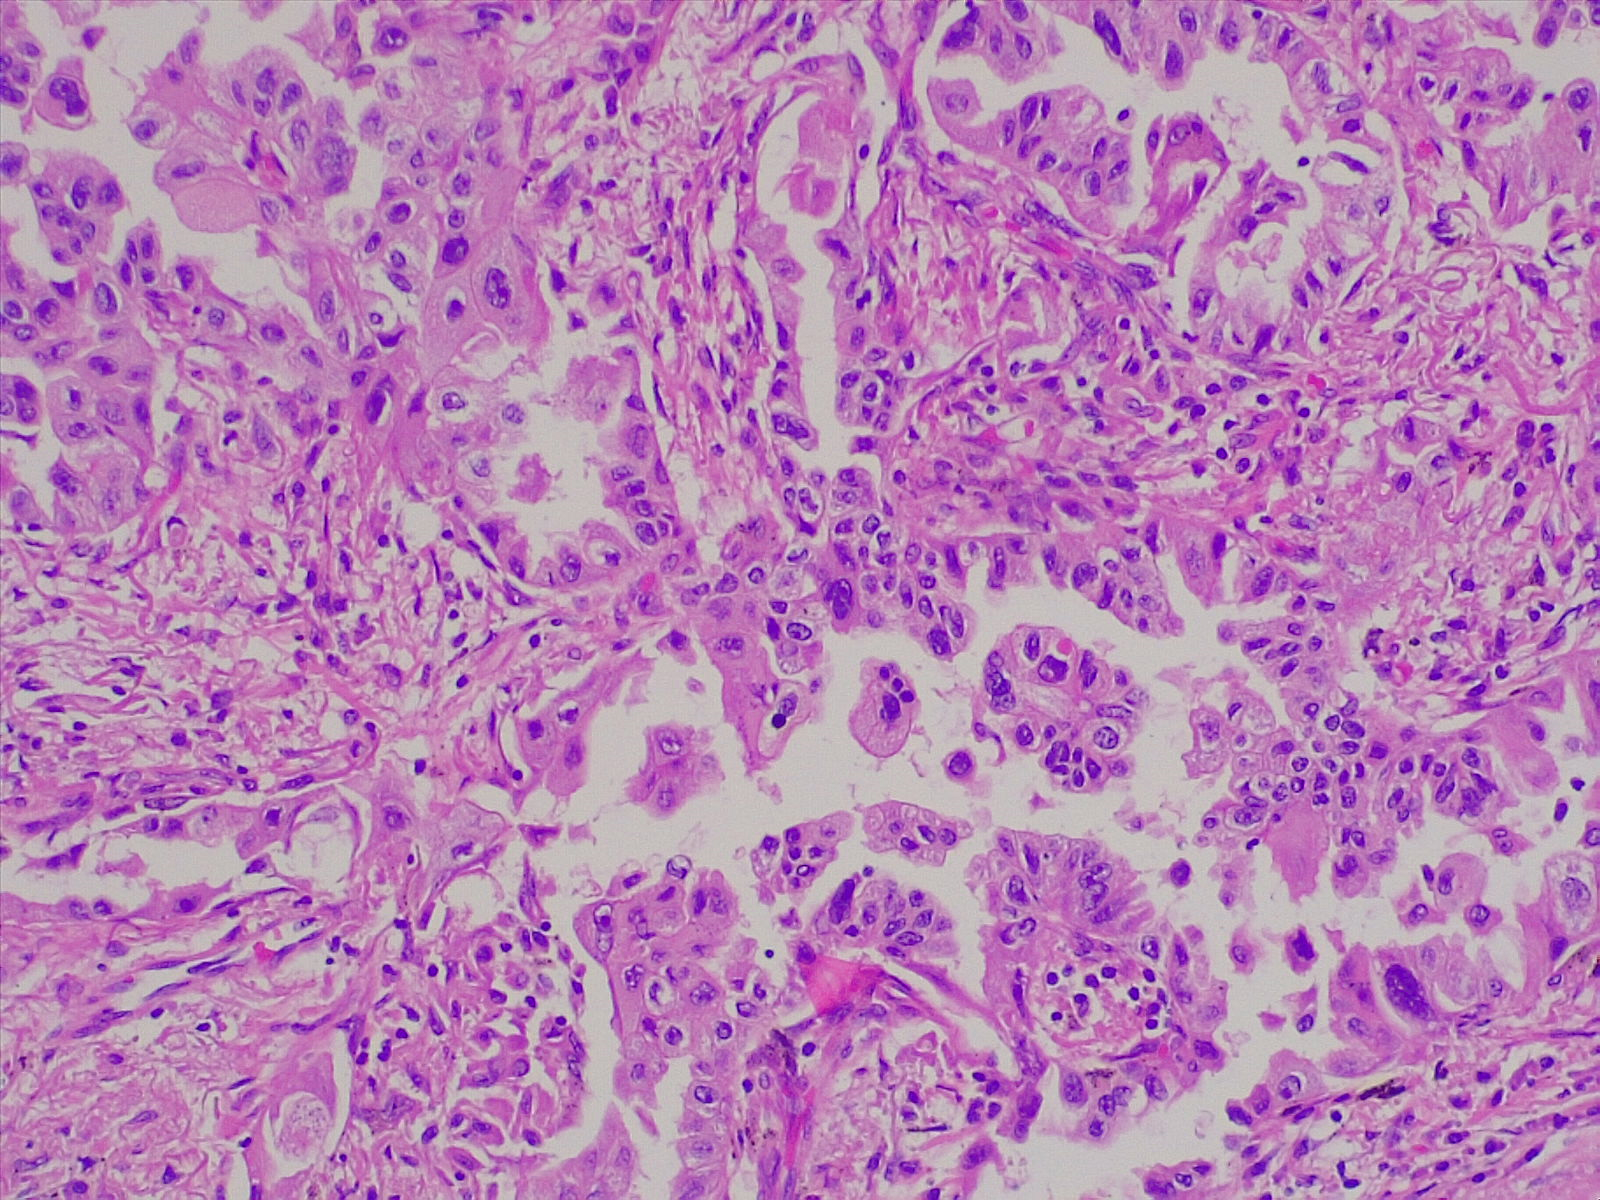
Label: lung adenocarcinoma, moderately differentiated